Question: # Abstract question
I have a sql-table that contains records in the following form:
'(list_id, value)' where the 'list_id' is an Integer identifiing a specific list and the 'value' is something that has an order.
I now struggle to write a sql query that returns all records of that table at first ordered by the rank the list has compared to the other lists and then ordered by the 'value'.
The abstract problem is, that I want to sort a list of lists using sql.
## Algorithm to compare two lists
The algorithm to compare two lists is the following:
'''
data CompareRes = FirstSmaller | FirstGreater | Equal deriving Show
compareLists :: Ord a => [a] -> [a] -> CompareRes
compareLists [] [] = Equal
-- Longer lists are considered to be smaller
compareLists _ [] = FirstSmaller
compareLists [] _ = FirstGreater
compareLists (x:xs) (y:ys)
| x < y = FirstSmaller
| x > y = FirstGreater
| otherwise = compareLists xs ys
'''
# Details
In my specific case the values are all 'Date's.
So my table looks like this:
'''
CREATE TABLE 'list_date' (
'list_id' INT NOT NULL,
'date' DATE NOT NULL,
PRIMARY KEY ('list_id', 'date')
);
'''
I'm using a mysql:8.0 database so a solution using 'WINDOW'-functions is acceptable.
# Example
## Data
'''
INSERT INTO 'list_date' VALUES
(1, '2019-11-02'), (1, '2019-11-03'), (1, '2019-11-04'), (1, '2019-11-05'), (1, '2019-11-07'), (1, '2019-11-08'), (1, '2019-11-09'),
(2, '2019-11-01'), (2, '2019-11-03'), (2, '2019-11-04'),
(3, '2019-11-01'), (3, '2019-11-02'), (3, '2019-11-03'),
(4, '2019-11-02'), (4, '2019-11-04'), (4, '2019-11-13'), (4, '2019-11-14'),
(5, '2019-11-03'), (5, '2019-11-04'), (5, '2019-11-05'), (5, '2019-11-10'),
(6, '2019-11-01'), (6, '2019-11-02'), (6, '2019-11-03'), (6, '2019-11-05');
'''
## Query
Where I really struggle is to create an expression that calculates the 'list_rank':
'''
SELECT
'list_id',
'date',
<PLEASE HELP> as 'list_rank'
FROM
'list_date'
ORDER BY
'list_rank', 'date';
'''
## Expected result
'''
| list_id | date | list_rank |
|---------|------------|-----------|
| 6 | 2019-11-01 | 1 |
| 6 | 2019-11-02 | 1 |
| 6 | 2019-11-03 | 1 |
| 6 | 2019-11-05 | 1 |
| 3 | 2019-11-01 | 2 |
| 3 | 2019-11-02 | 2 |
| 3 | 2019-11-03 | 2 |
| 2 | 2019-11-01 | 3 |
| 2 | 2019-11-03 | 3 |
| 2 | 2019-11-04 | 3 |
| 1 | 2019-11-02 | 4 |
| 1 | 2019-11-03 | 4 |
| 1 | 2019-11-04 | 4 |
| 1 | 2019-11-05 | 4 |
| 1 | 2019-11-07 | 4 |
| 1 | 2019-11-08 | 4 |
| 1 | 2019-11-09 | 4 |
| 4 | 2019-11-02 | 5 |
| 4 | 2019-11-04 | 5 |
| 4 | 2019-11-13 | 5 |
| 4 | 2019-11-14 | 5 |
| 5 | 2019-11-03 | 6 |
| 5 | 2019-11-04 | 6 |
| 5 | 2019-11-05 | 6 |
| 5 | 2019-11-10 | 6 |
'''
or

That image is the current live result my application produces. Currently the sorting is implemented using Java.
# Edit
After not receiving a better answer, I implemented a solution as suggested by @gordon-linoff:
'''
SELECT
'list_id',
'date'
FROM
'list_date'
INNER JOIN (
SELECT 'sub'.'list_id',
GROUP_CONCAT('sub'.'date' ORDER BY 'sub'.'date' SEPARATOR '') as 'concat_dates'
FROM 'list_date' as 'sub'
GROUP BY 'sub'.'list_id'
) 'all_dates' ON ('all_dates'.'list_id' = 'list_date'.'list_id')
ORDER BY
'all_dates'.'concat_dates', 'date';
'''
I've also created an <URL> - So you can play around with your solution.
But this solution does not sort the lists as expected because longer lists are considered bigger than smaller lists.
So I am still hoping to receive a solution that solves 100% of my requirements :)
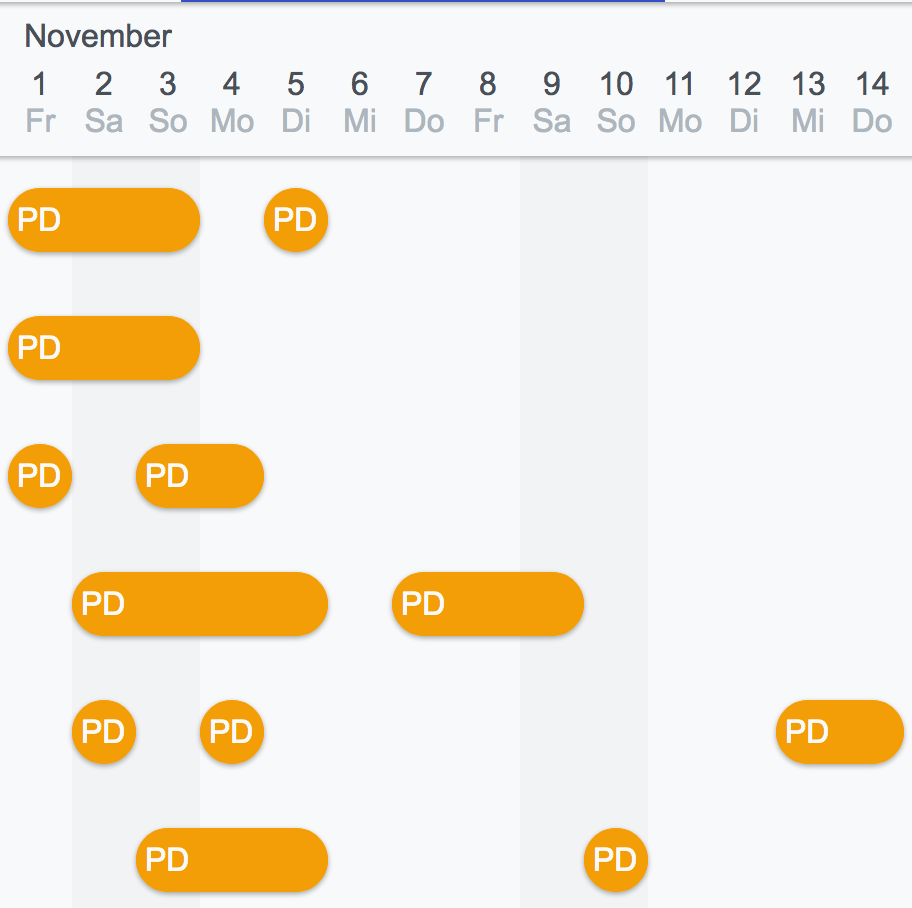
Answer: If I understand correctly, you can sort the lists by the dates concatenated together:
'''
select ld.*
from list_date ld join
(select list_id, group_concat(date) as dates
from ld
group by list_id
) ldc
on ld.list_id = ldc.list_id
order by ldc.dates, ld.date;
'''